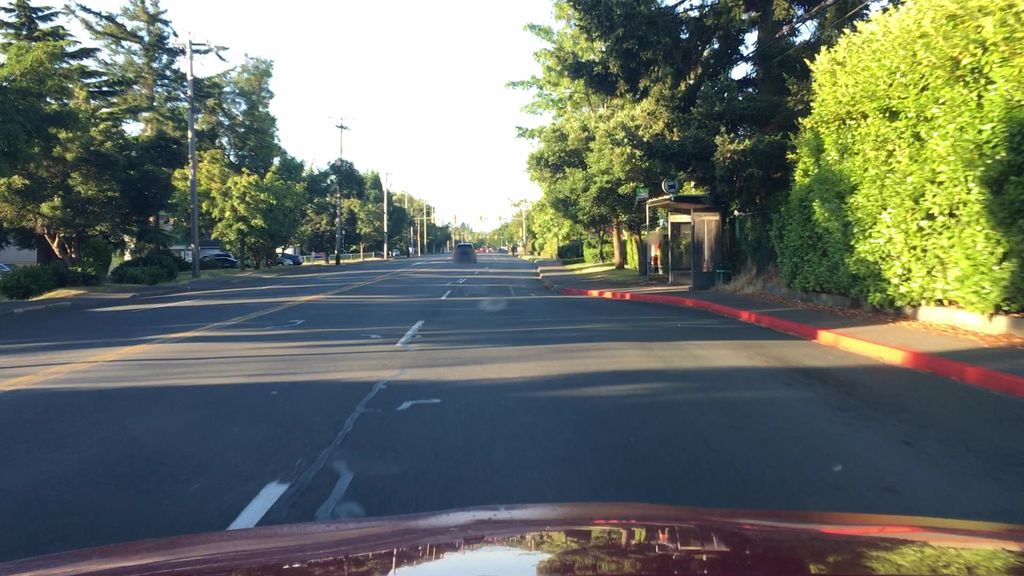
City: victoria